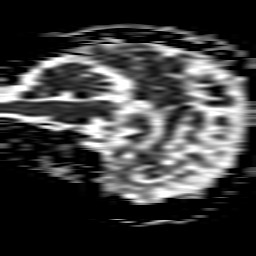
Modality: ADC
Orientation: sagittal
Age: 56
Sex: female
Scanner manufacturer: philips
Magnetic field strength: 1.5 T
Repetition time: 3.501 s
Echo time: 0.09255 s